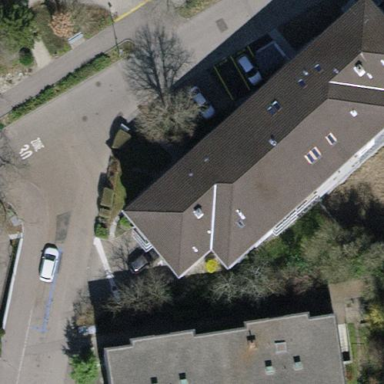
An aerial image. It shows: Apartment building with hipped roof.